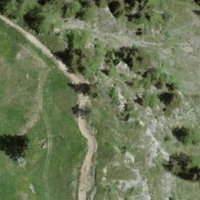
EUNIS habitat code: 23
Species observed at this site:
Anthus trivialis
Corvus corone
Linaria cannabina
Troglodytes troglodytes
Anthus spinoletta
Dendrocopos major
Turdus viscivorus
Fringilla coelebs
Turdus merula
Phylloscopus collybita
Tachymarptis melba
Alauda arvensis
Emberiza cia
Parus major
Erithacus rubecula
Phoenicurus ochruros
Regulus regulus
Nucifraga caryocatactes
Garrulus glandarius
Falco tinnunculus
Pyrrhocorax graculus
Corvus corax
Motacilla alba
Delichon urbicum
Periparus ater